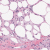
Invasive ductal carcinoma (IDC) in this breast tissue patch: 0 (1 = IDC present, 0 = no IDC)